Current action and preconditions to check: path_clear

Your task: For each precondition in the list above, predict whether it will hold at this action.

Consider the current scene as observed from the mobile robot's camera, and analyze the predicted future states of all dynamic agents (e.g., people, animals, vehicles, or any moving entities) within the NEXT SECOND.

IMPORTANT: Only answer "very likely" if you are absolutely certain—based on strong, clear evidence—that a dynamic agent will violate the precondition in the predicted future state. Do NOT answer "very likely" for unlikely, ambiguous, or low-probability risks.

Ask yourself for each precondition: Is there a high probability, with clear and convincing evidence, that the predicted future states of any dynamic agent will interfere with the predicted future state of the currently executing action within the NEXT SECOND, causing that precondition to fail?

Assess the risk level based on these predictions. Use "likely" or "very likely" if motions create a clear risk of interference.

Use "neutral" or "improbable" if agents are nearby but their predicted paths are clearly diverging or non-conflicting.

Failure Risk Categories: "very improbable", "improbable", "neutral", "likely", "very likely"

Answer Format: Output ONLY the probability_of_failure value from these categories: "very improbable", "improbable", "neutral", "likely", "very likely"

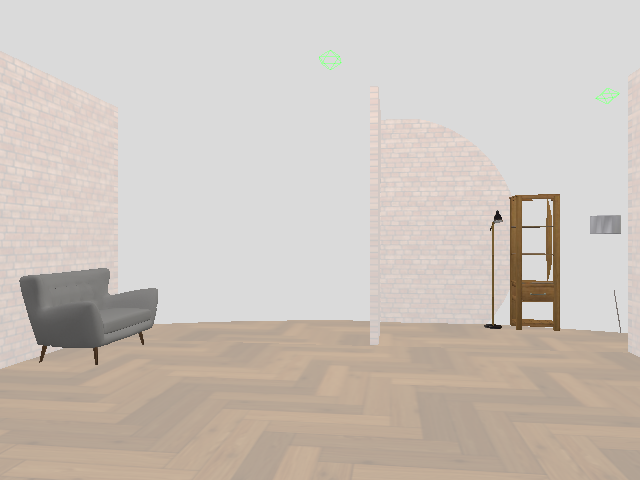

Answer: very improbable